Question: I'm using Rx.js to stream my results from an AJAX call to multiple units.
But I have encountered issue when there is more than on observer subscribing to MapObserver. When the first subscriber will always get the correct data but the rest will get undefined.
'''
this.observable = new Rx.Subject();
observeMap = this.observable
.map(createMarker.bind(this));
var s1 = observeMap.subscribe(console.log.bind(console, 1));
var s2 = observeMap.subscribe(console.log.bind(console, 2));
'''

Please advice, Thanks!
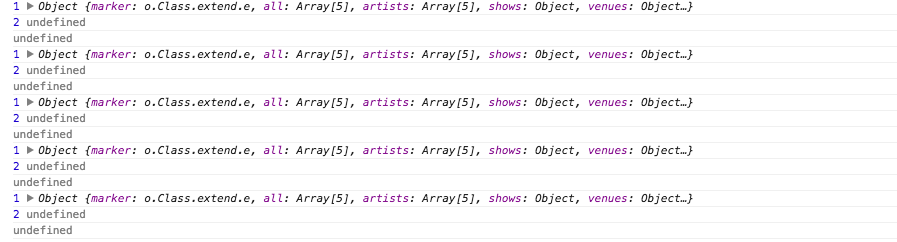
Answer: I just found a solution for my question, in order to share an observable across few subscribers, you can use <URL> method.
'''
this.observable = new Rx.Subject();
observeMap = this.observable
.map(createMarker.bind(this))
.share();
var s1 = observeMap.subscribe(console.log.bind(console, 1));
var s2 = observeMap.subscribe(console.log.bind(console, 2));
'''